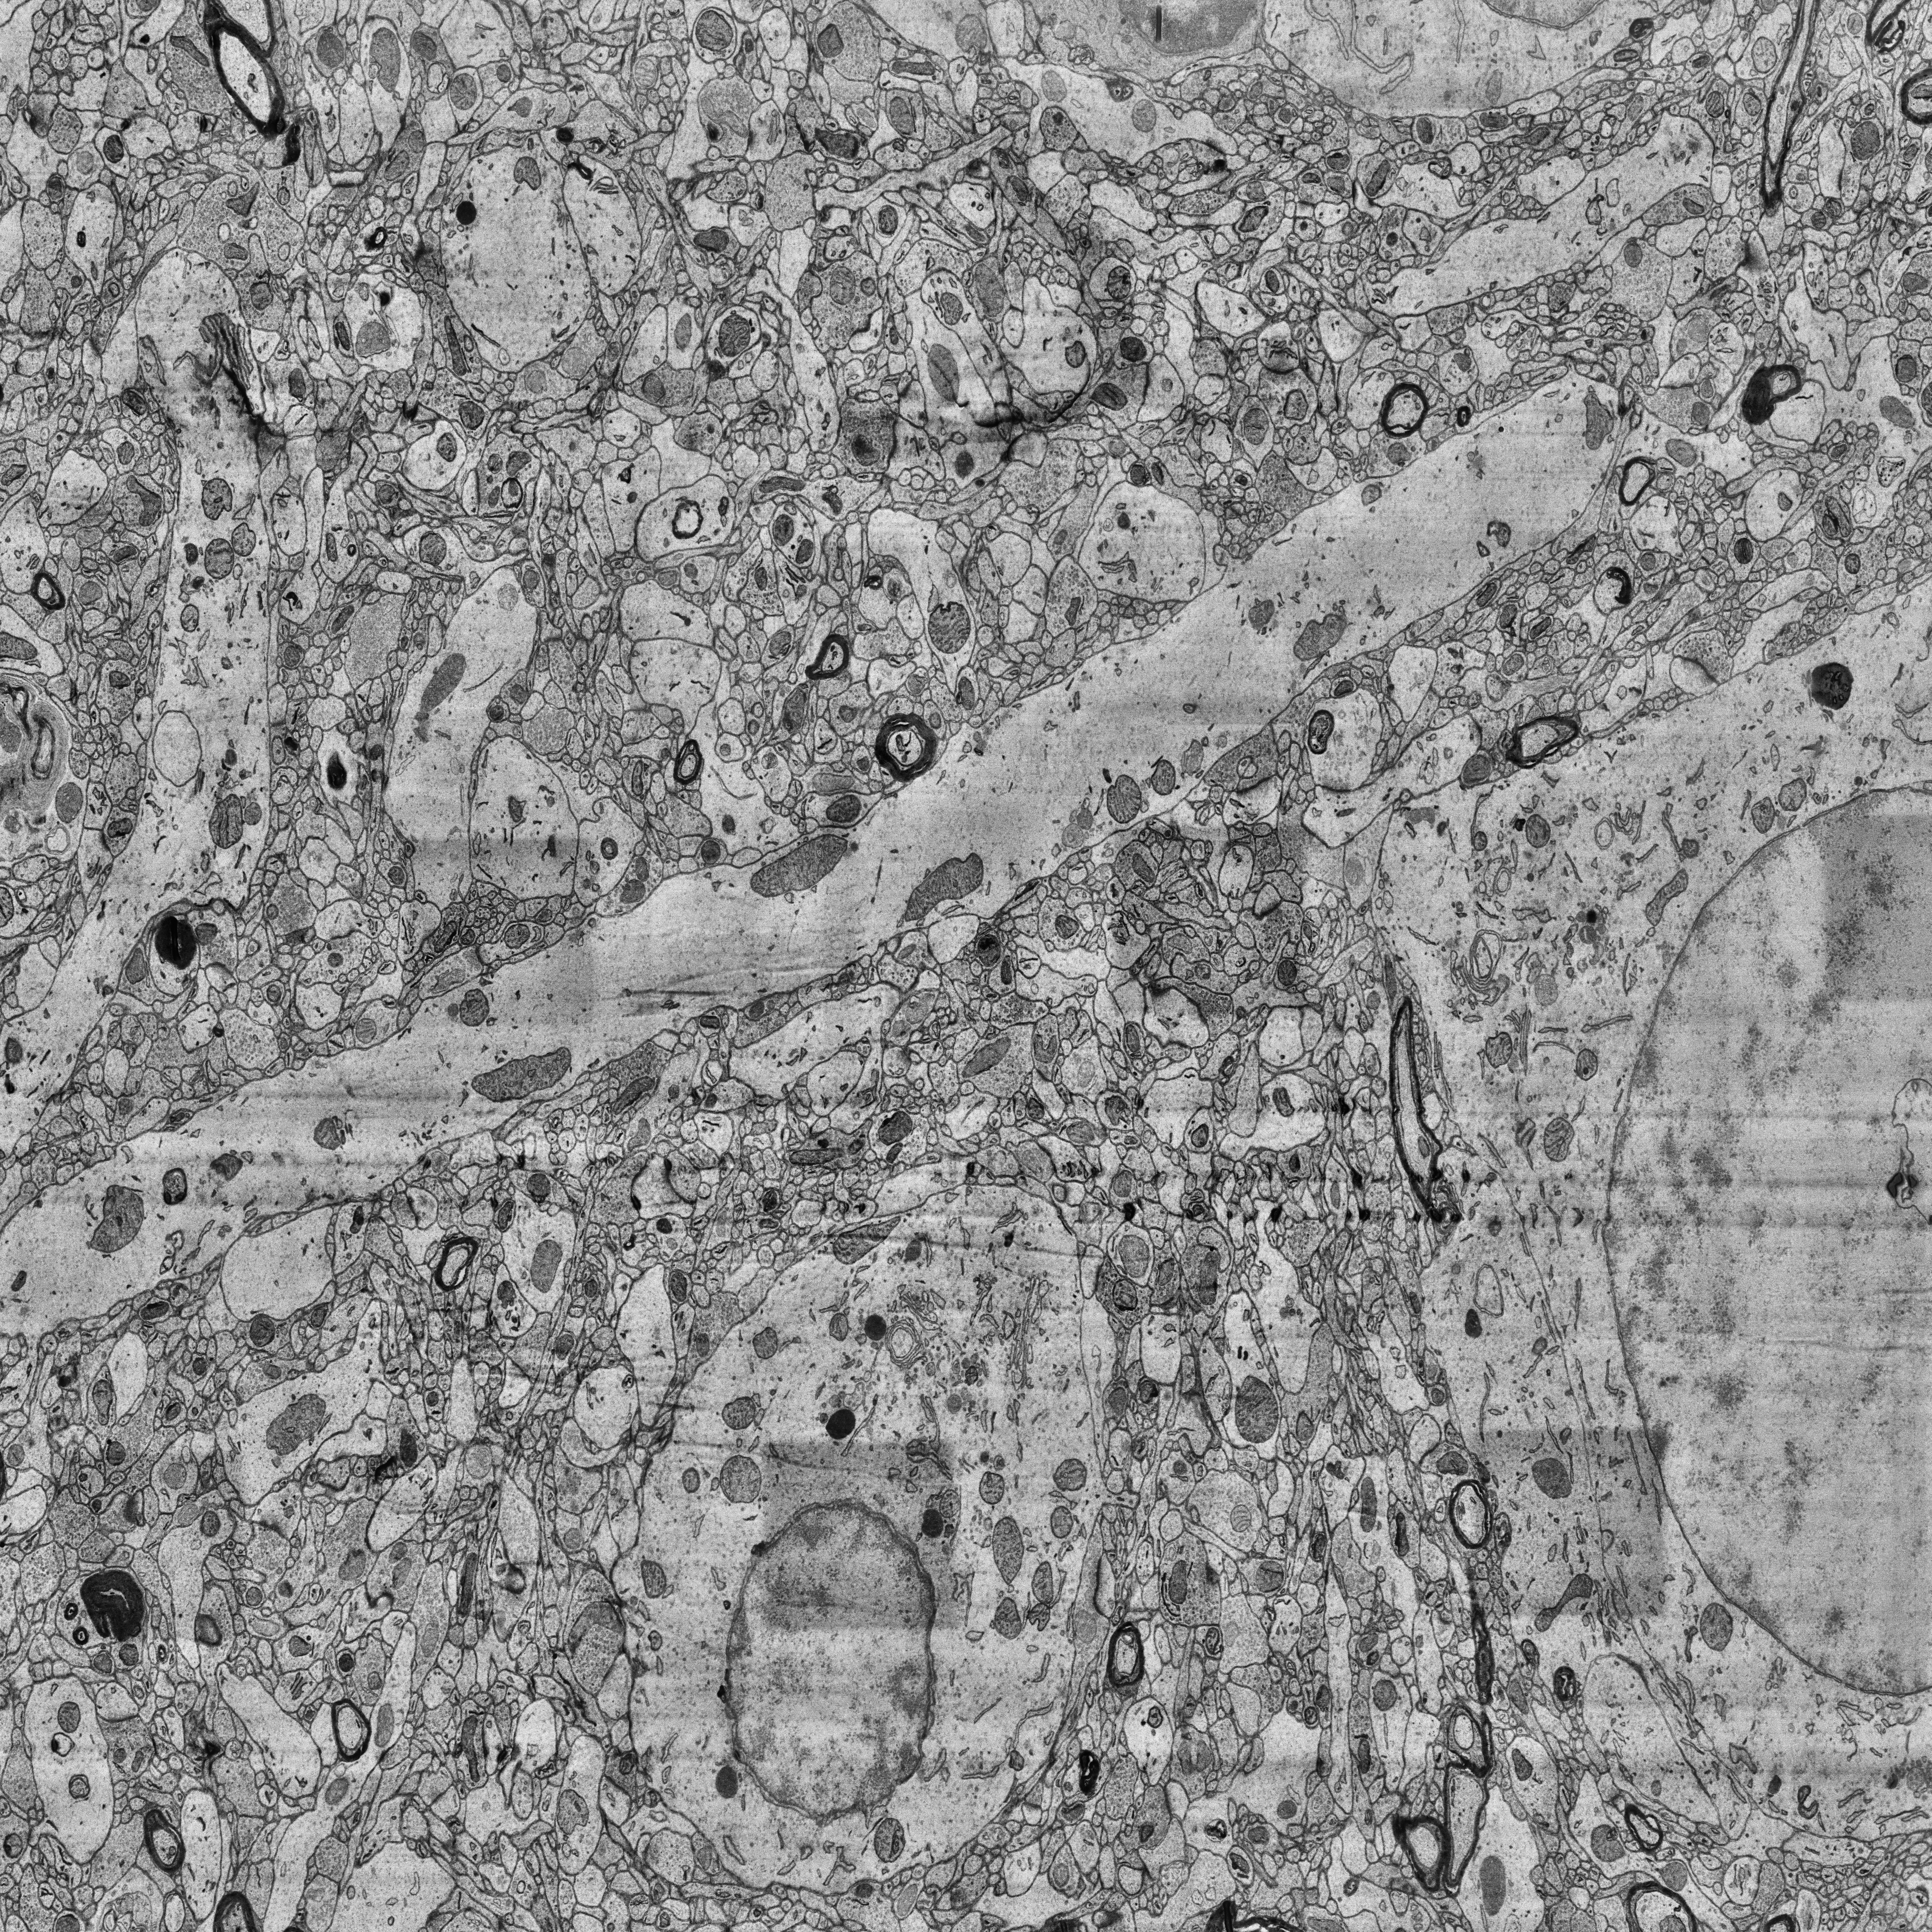
Electron microscopy slice of human cortex tissue
Slice depth (z): 341
Mitochondria instances in slice: 415